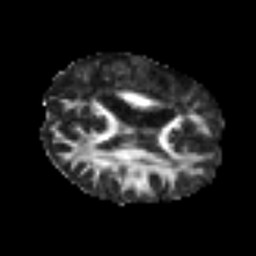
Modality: FA
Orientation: axial
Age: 39
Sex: female
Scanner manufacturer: siemens
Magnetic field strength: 3 T
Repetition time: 6.1 s
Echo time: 0.101 s